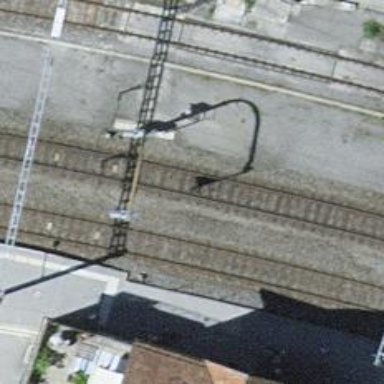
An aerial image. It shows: Railway signal.